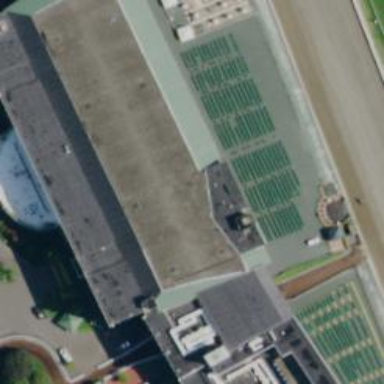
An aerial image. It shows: Grandstand building.